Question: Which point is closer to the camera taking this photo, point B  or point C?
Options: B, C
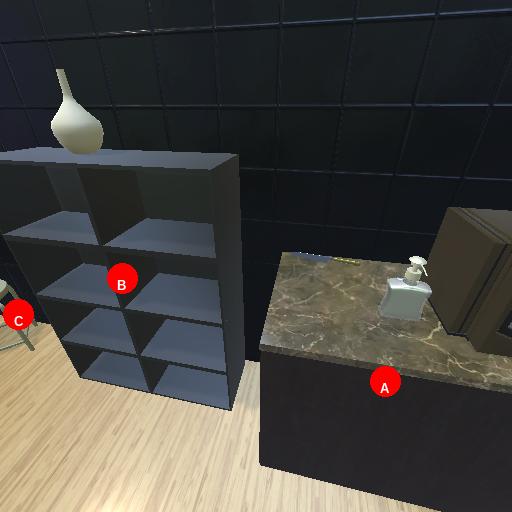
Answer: B